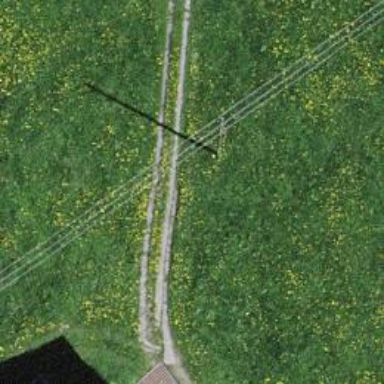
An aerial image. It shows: Minor power line.